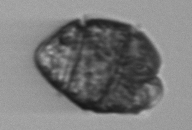
Label: Margalefidinium